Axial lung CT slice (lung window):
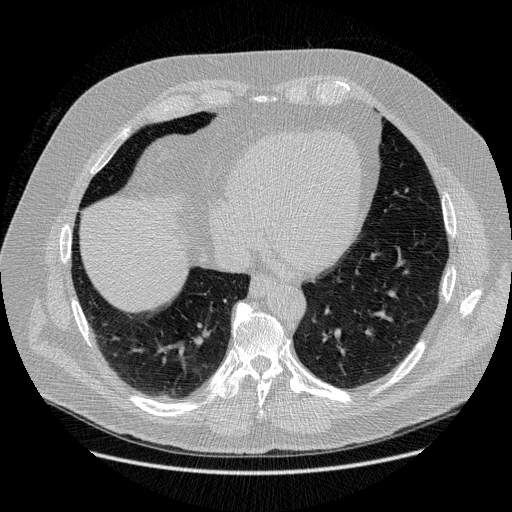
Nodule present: no